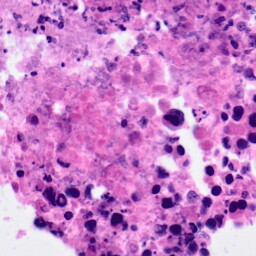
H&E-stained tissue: Pancreatic